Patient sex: M
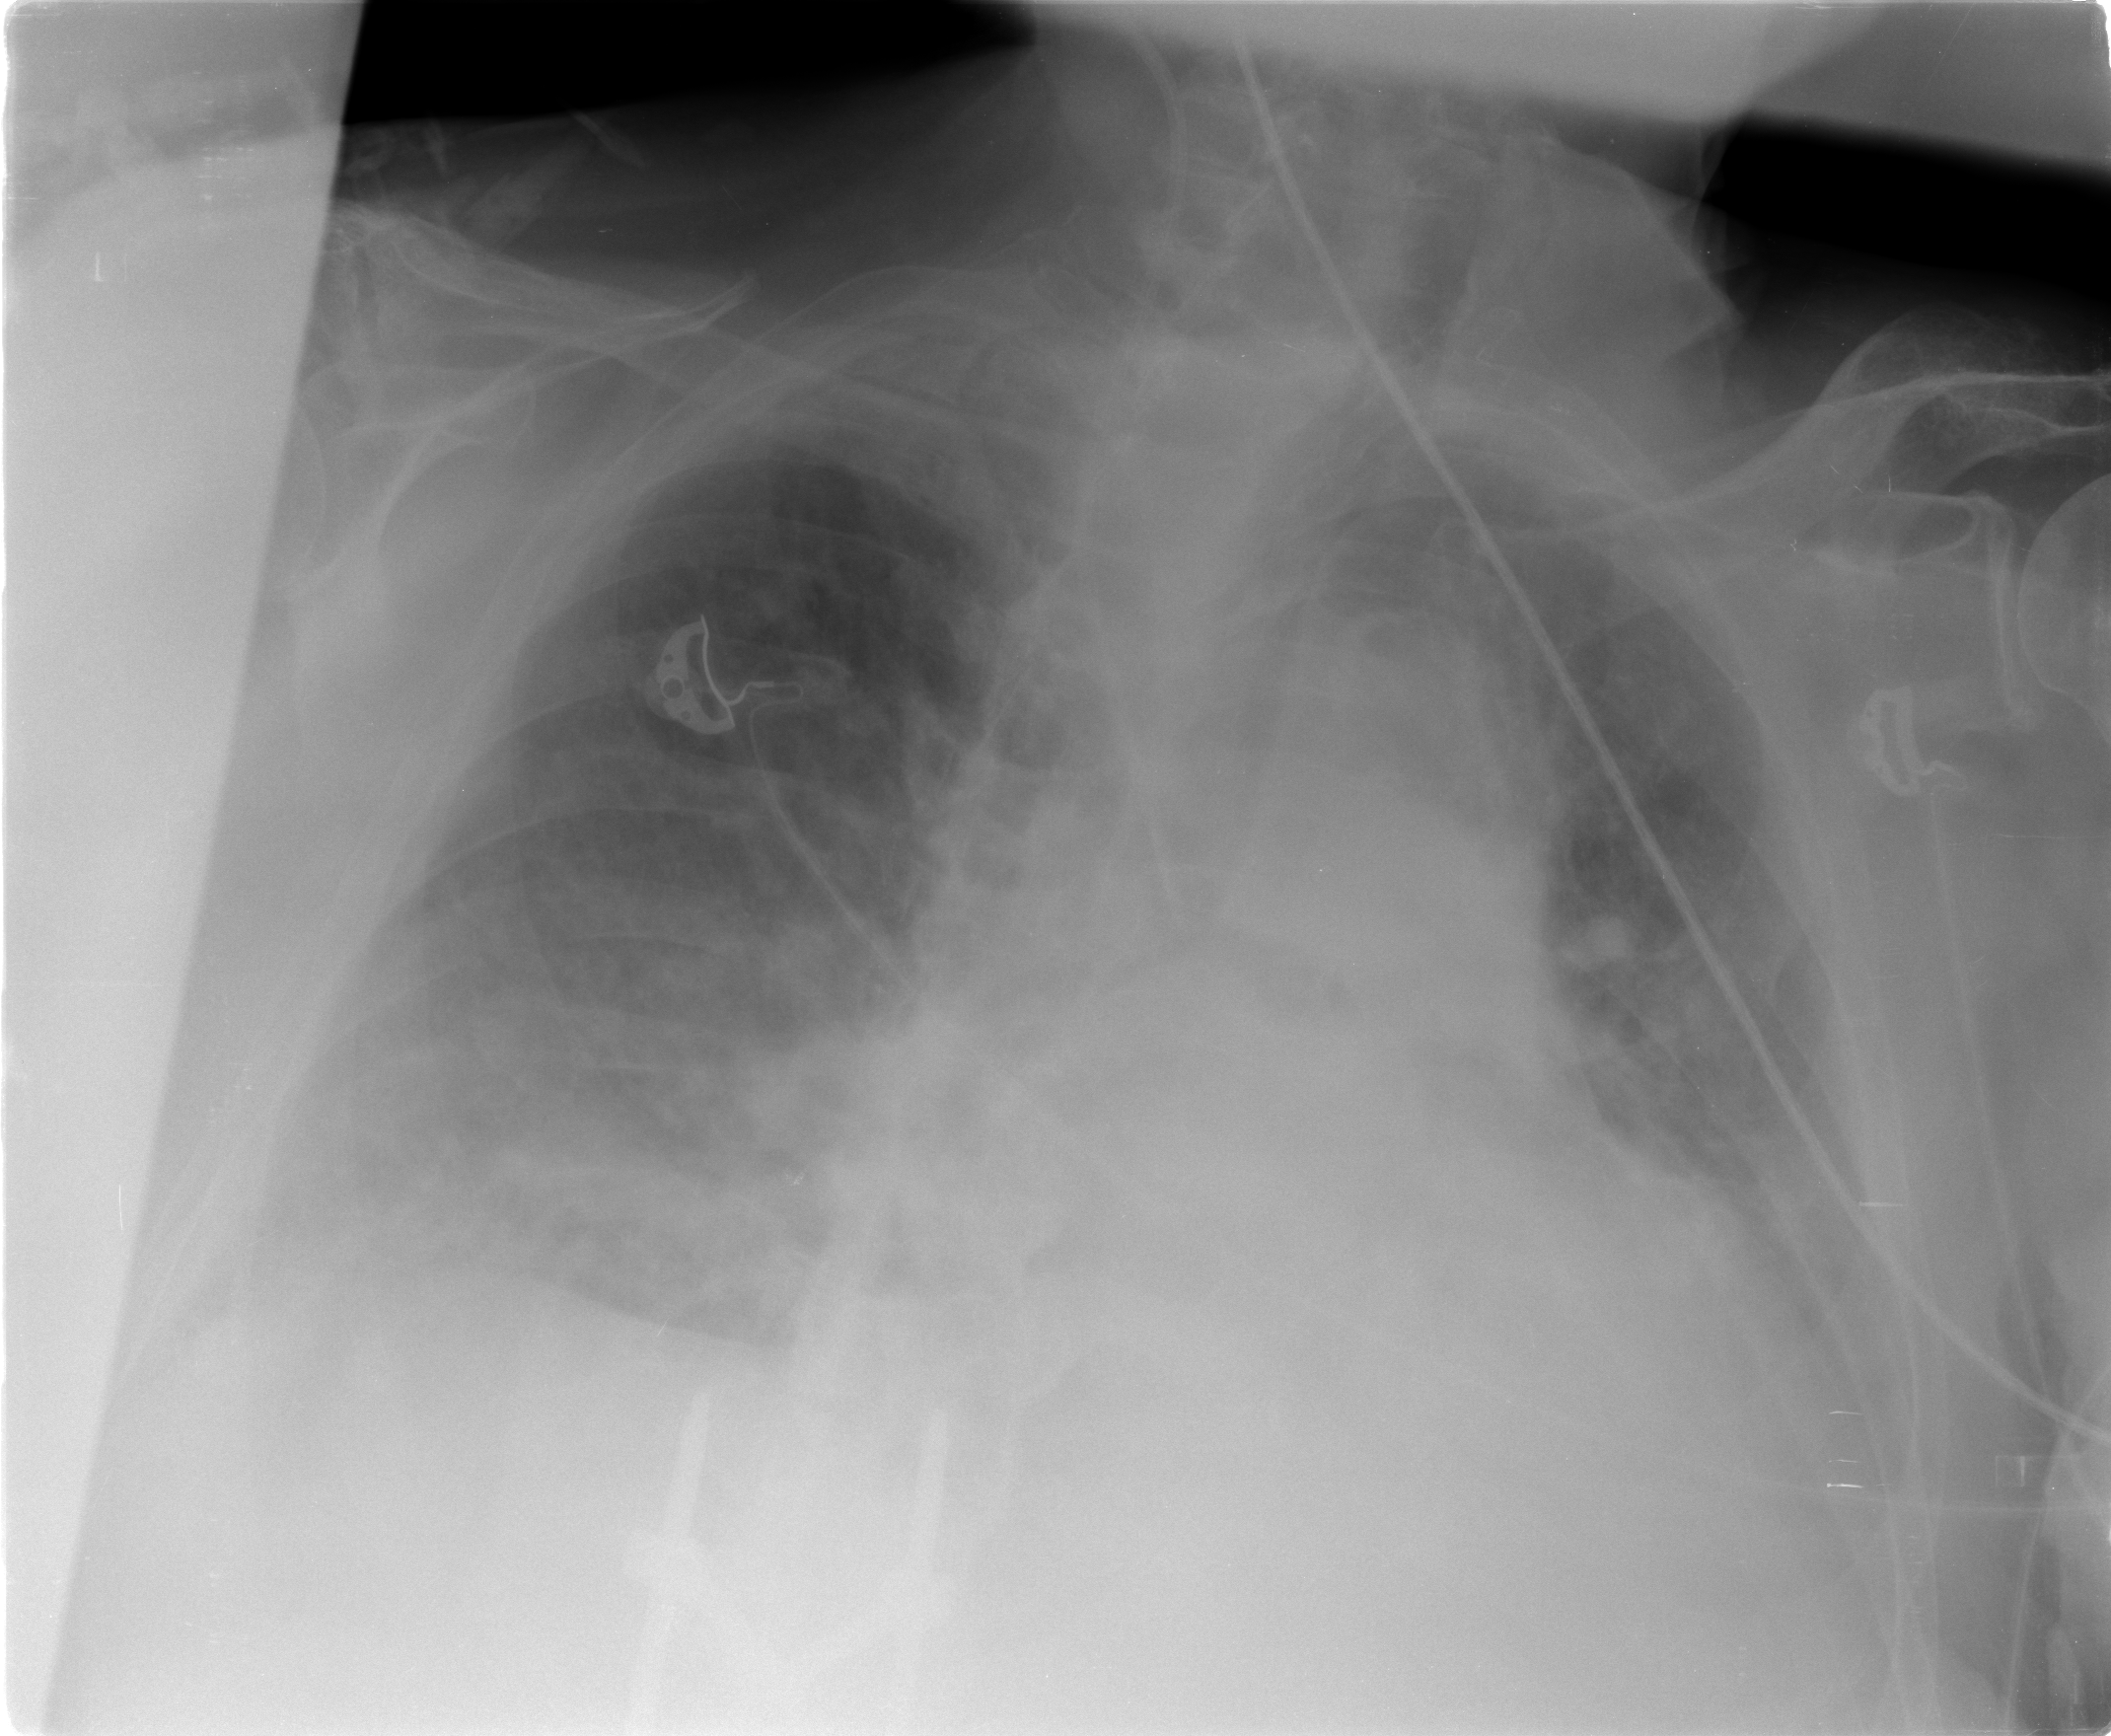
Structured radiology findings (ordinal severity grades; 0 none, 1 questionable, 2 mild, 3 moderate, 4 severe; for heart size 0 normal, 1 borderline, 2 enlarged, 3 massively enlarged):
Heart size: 2
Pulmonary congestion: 3
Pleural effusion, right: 2
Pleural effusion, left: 2
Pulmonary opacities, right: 2
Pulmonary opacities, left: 2
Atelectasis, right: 2
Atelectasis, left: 3